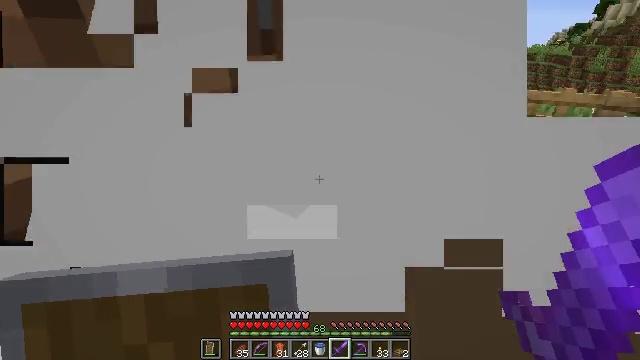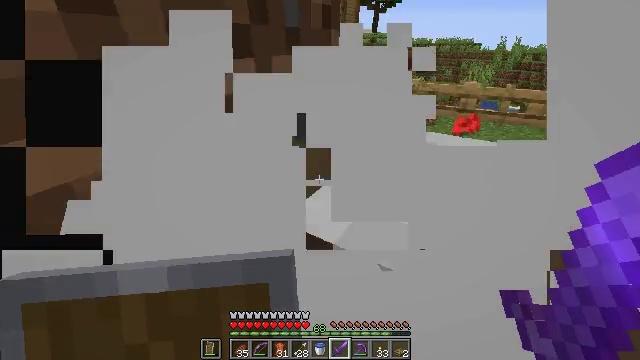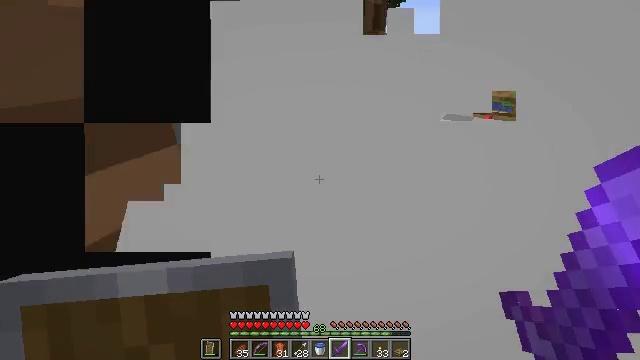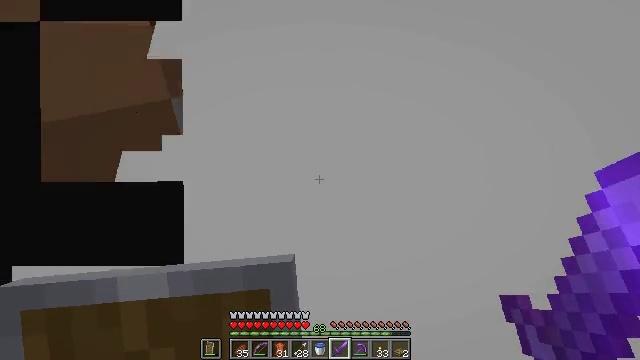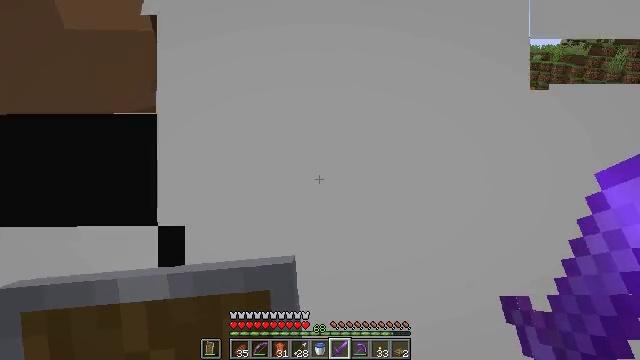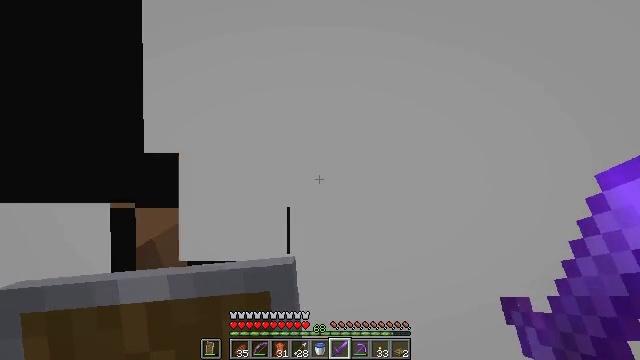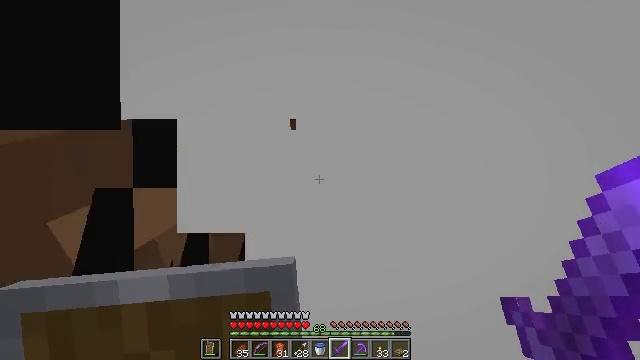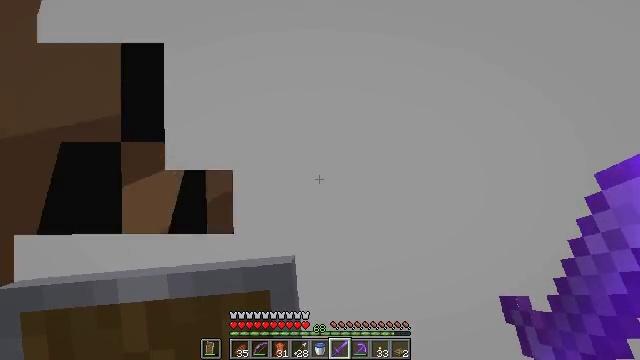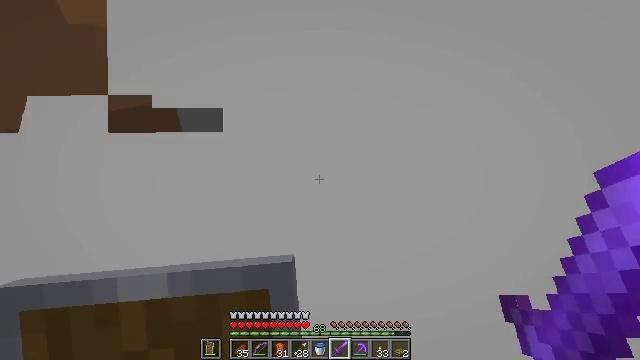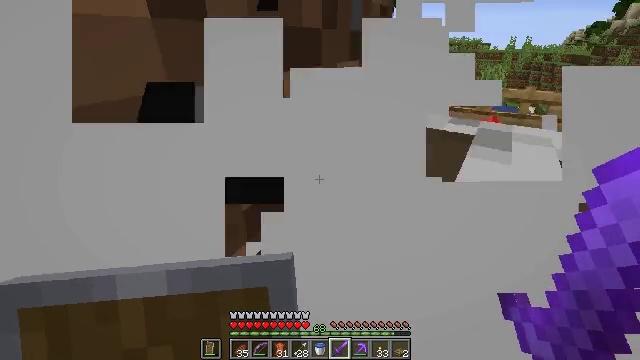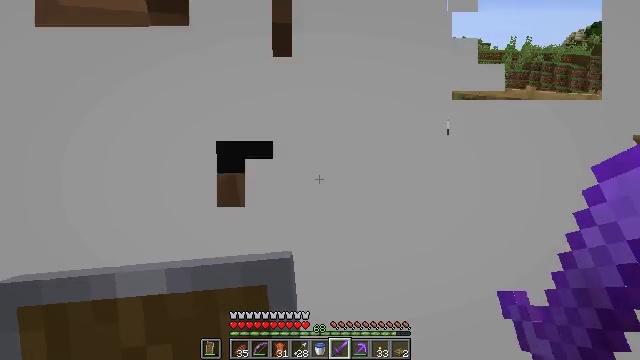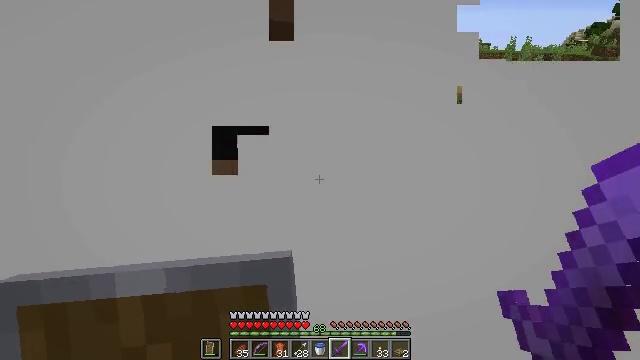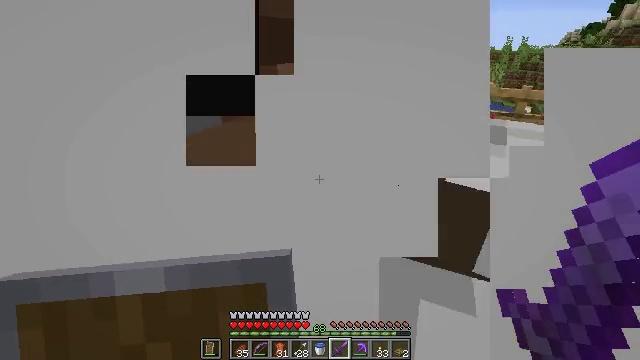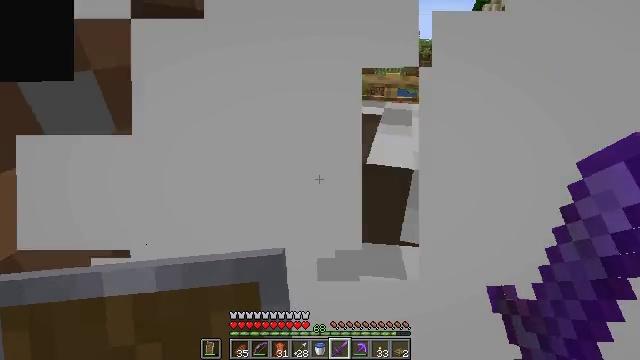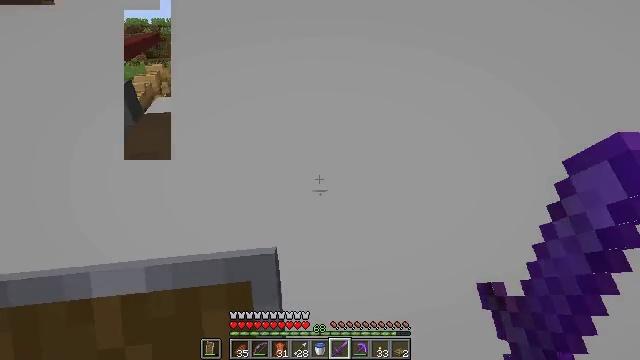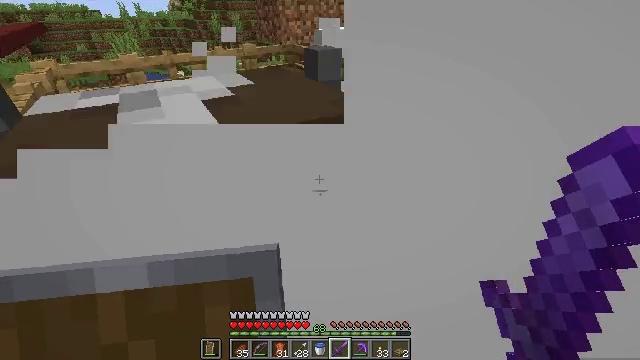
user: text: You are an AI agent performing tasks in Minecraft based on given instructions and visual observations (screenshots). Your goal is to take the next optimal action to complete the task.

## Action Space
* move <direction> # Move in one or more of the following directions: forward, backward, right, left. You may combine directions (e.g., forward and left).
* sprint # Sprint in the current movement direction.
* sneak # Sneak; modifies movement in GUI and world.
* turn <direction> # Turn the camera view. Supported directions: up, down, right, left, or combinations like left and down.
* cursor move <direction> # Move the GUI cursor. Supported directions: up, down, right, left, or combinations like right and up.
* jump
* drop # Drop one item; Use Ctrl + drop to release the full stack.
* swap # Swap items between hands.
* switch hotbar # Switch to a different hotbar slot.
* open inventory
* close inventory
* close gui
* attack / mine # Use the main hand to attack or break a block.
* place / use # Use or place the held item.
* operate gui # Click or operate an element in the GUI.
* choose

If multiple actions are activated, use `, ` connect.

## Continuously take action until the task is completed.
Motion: motion action
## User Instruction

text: Kill the cow.
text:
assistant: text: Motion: move forward
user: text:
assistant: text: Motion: move forward
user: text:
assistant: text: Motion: move forward
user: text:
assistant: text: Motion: move forward
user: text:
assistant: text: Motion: no_op
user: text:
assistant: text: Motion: no_op
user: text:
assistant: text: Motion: no_op
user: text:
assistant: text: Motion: no_op
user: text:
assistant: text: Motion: no_op
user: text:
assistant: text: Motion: no_op
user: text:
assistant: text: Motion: no_op
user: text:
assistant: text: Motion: no_op
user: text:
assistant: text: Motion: turn right and down
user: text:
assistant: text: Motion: turn right and down
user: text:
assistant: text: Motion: move forward and move right, turn right and down
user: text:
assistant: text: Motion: move forward and move right, turn right
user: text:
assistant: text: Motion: move forward and move right
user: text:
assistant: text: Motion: move forward and move right
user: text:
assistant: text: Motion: move forward and move right
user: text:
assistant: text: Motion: move forward and move right
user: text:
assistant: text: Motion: move forward and move right
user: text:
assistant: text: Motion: move forward and move right, turn left
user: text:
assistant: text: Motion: move forward and move right, turn left
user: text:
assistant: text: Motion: move forward and move right, turn left
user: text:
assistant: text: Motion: move forward and move right, turn left
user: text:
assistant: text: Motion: move forward and move right, turn left
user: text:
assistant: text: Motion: move forward and move right, turn left
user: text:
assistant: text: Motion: move forward and move right, turn left and up
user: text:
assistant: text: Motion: move forward and move right, turn left and up
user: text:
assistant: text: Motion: move forward and move right, turn left and up